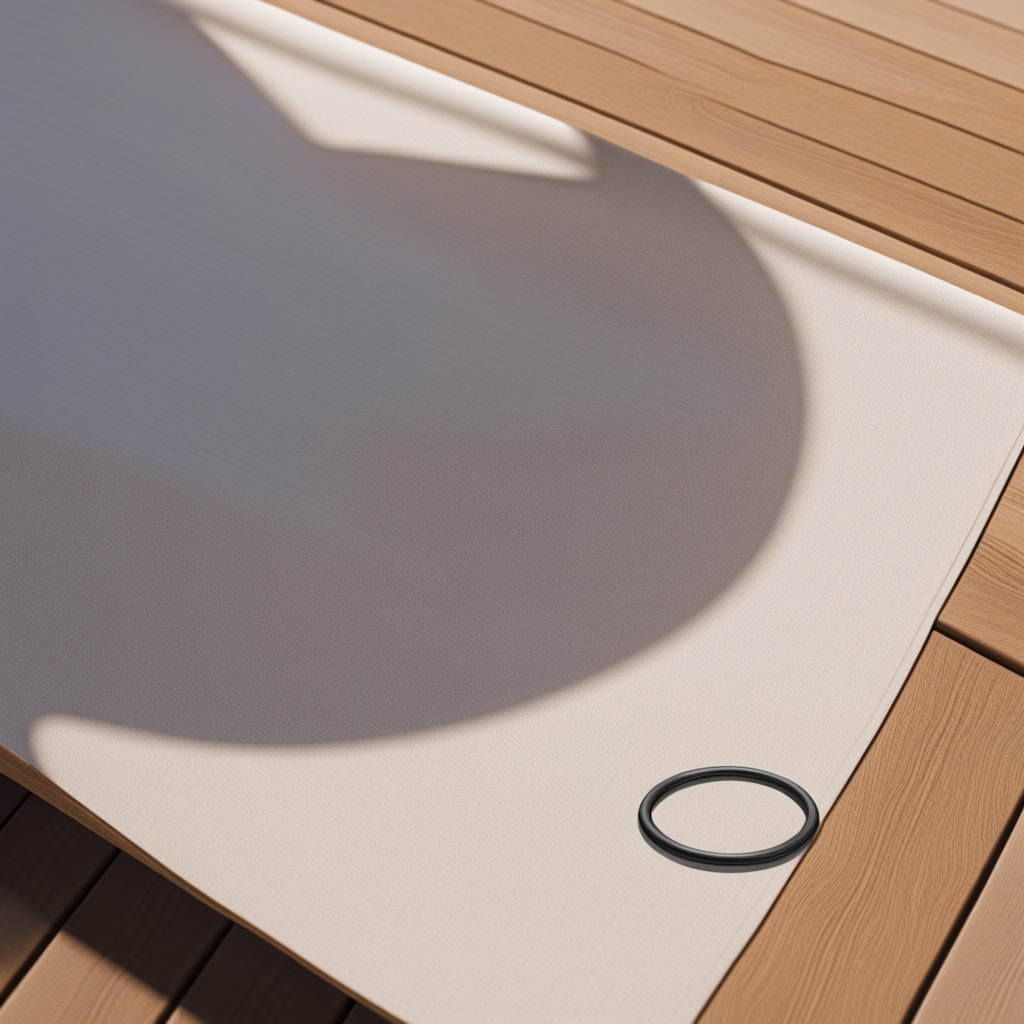
A rubber O-ring lying on a wooden table.